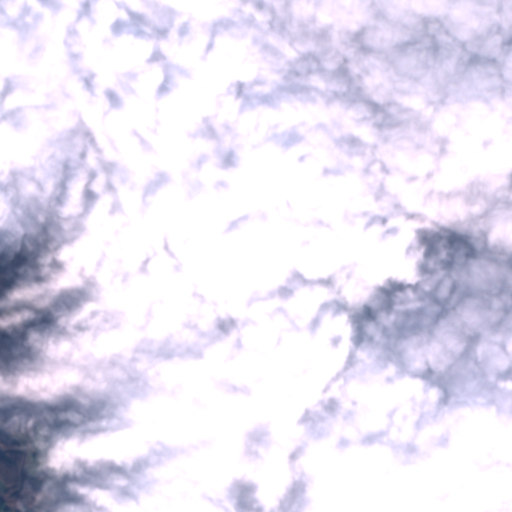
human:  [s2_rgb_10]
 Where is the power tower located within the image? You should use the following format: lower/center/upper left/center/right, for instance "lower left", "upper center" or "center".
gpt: The power tower is located in the right of the image.
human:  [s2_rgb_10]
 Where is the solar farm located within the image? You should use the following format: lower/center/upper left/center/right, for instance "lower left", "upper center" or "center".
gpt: The solar farm is located in the lower right of the image.
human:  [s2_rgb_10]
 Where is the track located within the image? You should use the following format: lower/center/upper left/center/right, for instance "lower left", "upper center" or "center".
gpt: There is no track in the image.